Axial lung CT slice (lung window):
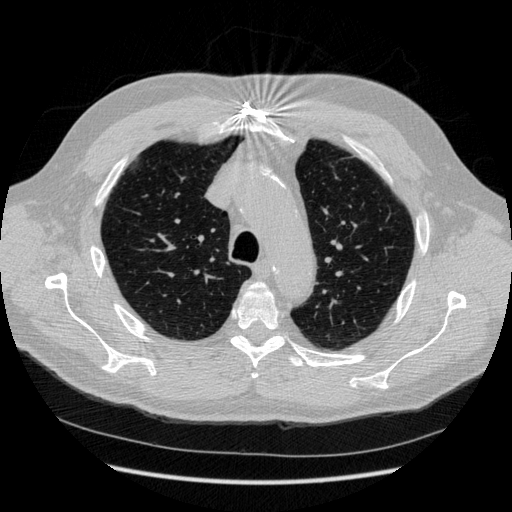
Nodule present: no